Field crop: maize
Growth stage: 2
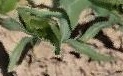
Species: maize